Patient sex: M
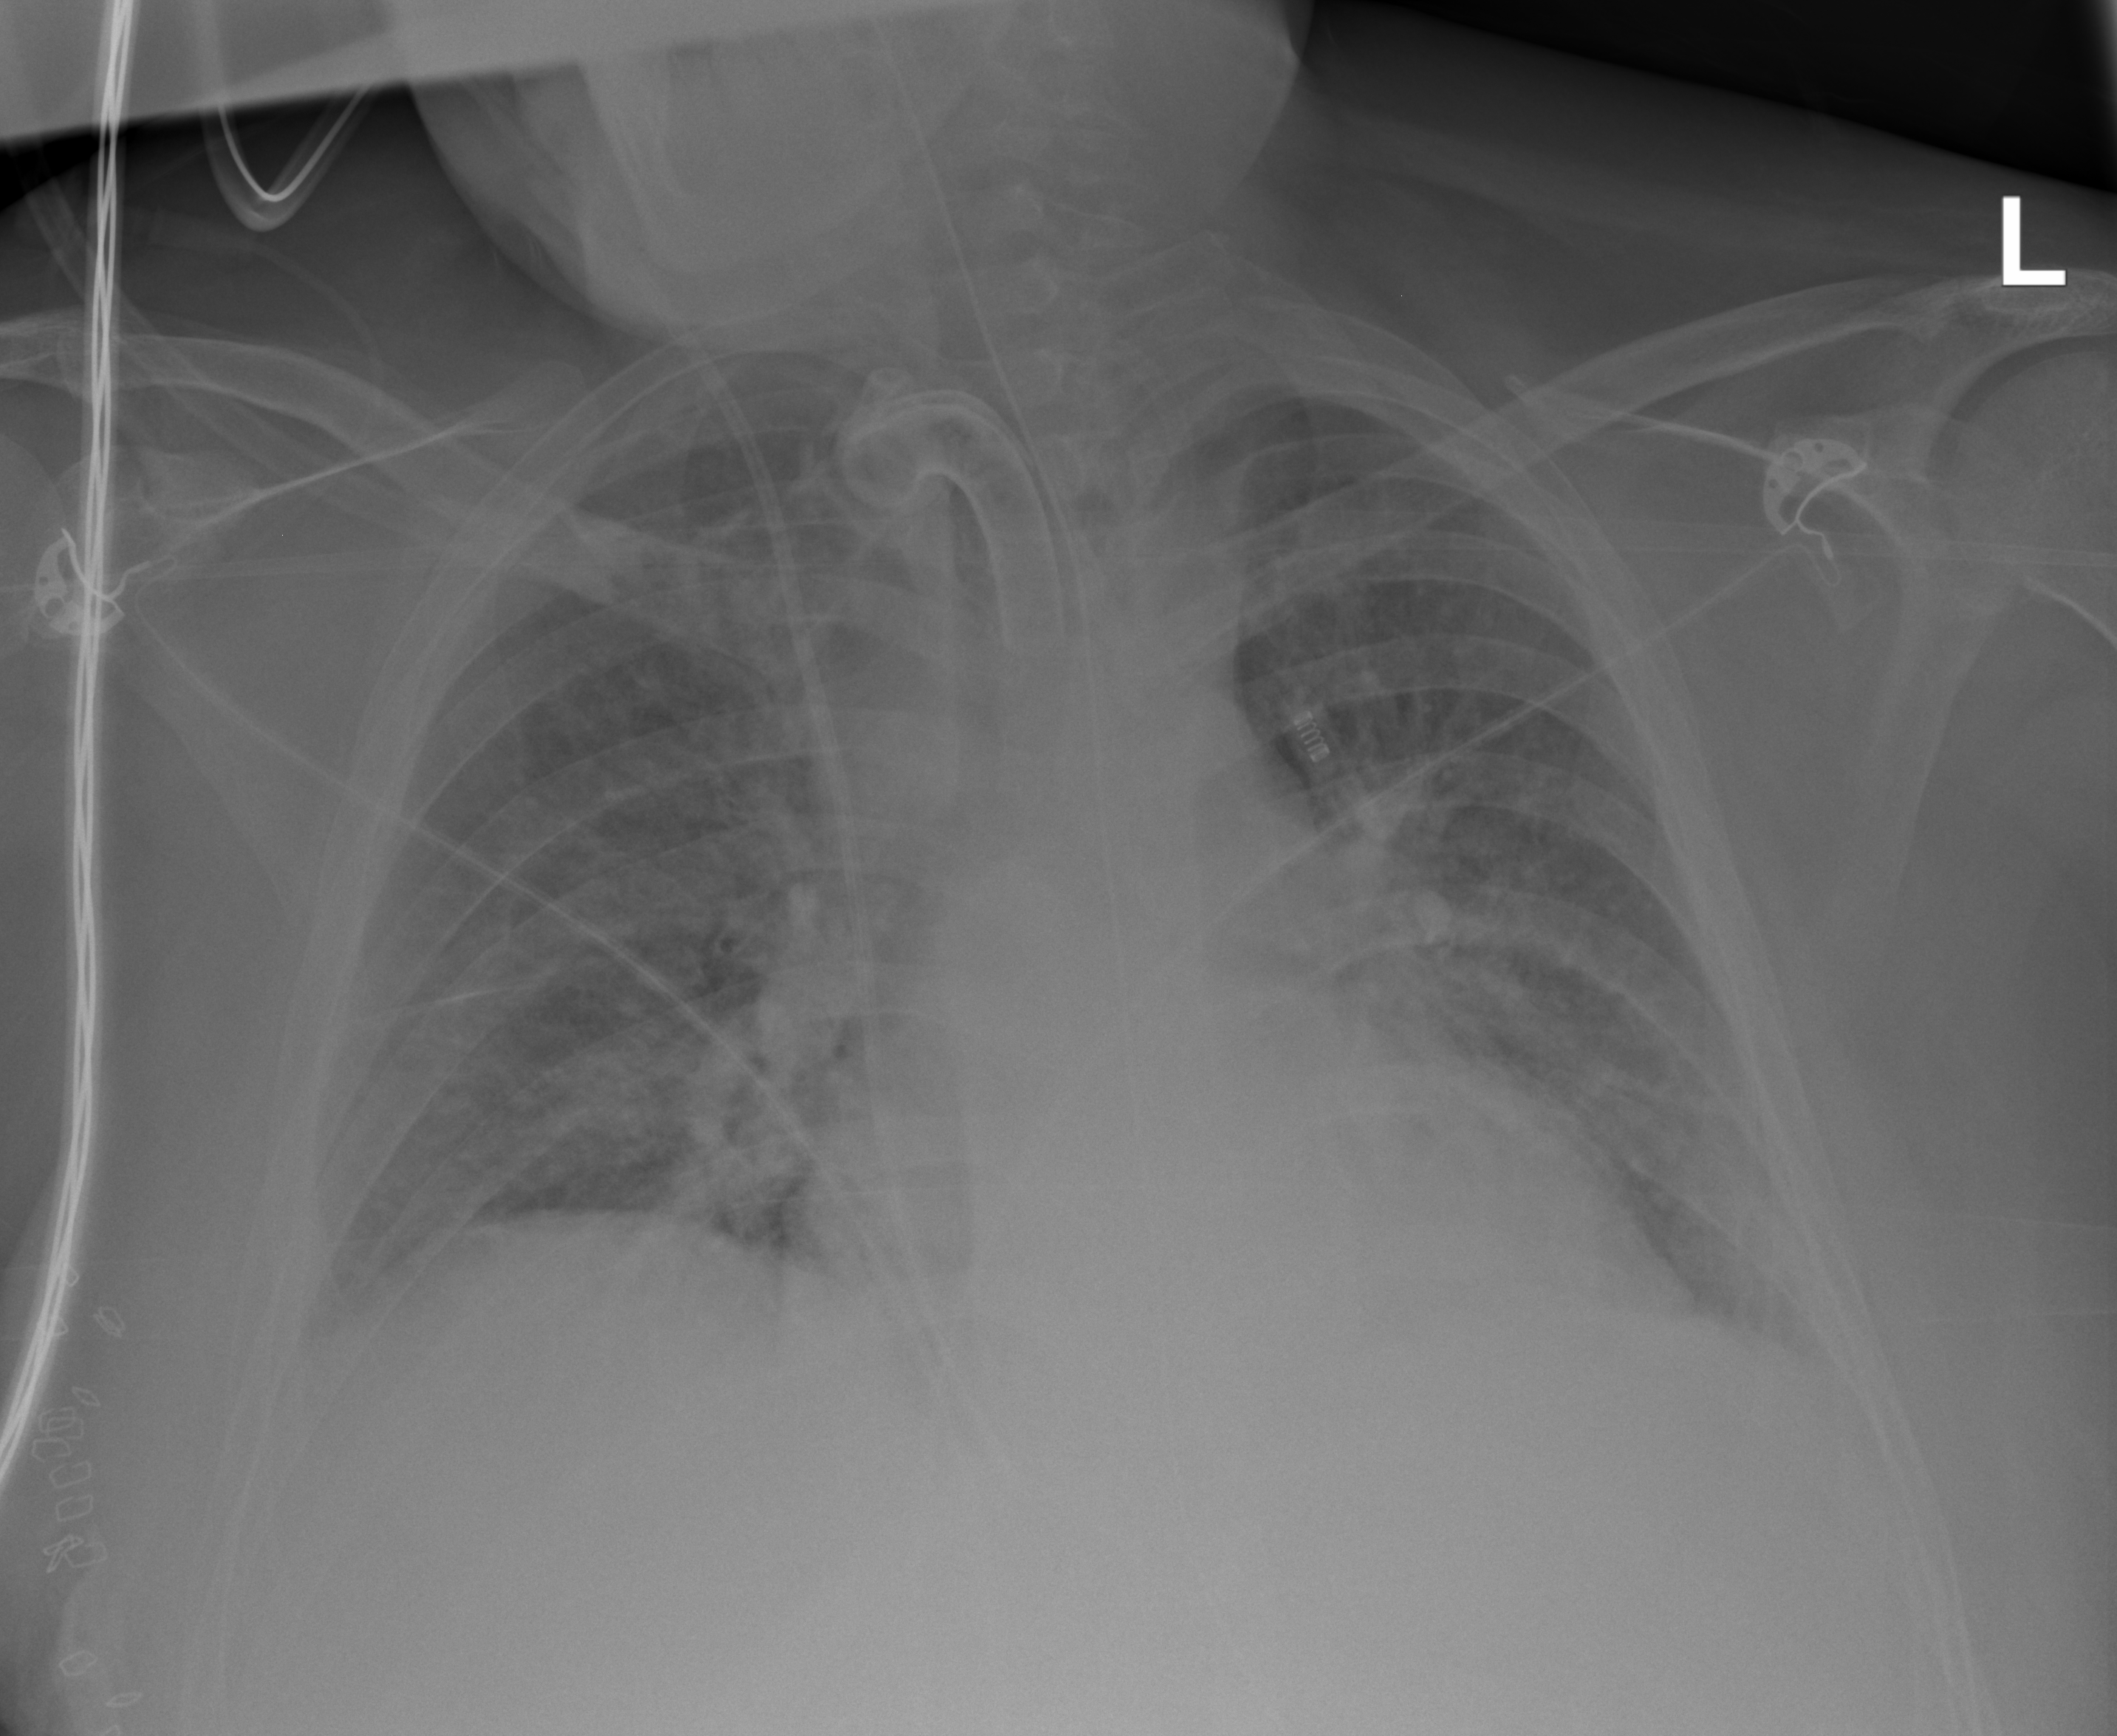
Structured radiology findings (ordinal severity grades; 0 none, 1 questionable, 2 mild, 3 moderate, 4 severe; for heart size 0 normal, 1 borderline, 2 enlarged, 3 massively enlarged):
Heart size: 2
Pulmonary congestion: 2
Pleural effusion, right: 2
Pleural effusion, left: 2
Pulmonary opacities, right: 2
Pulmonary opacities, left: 2
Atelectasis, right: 2
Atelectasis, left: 3